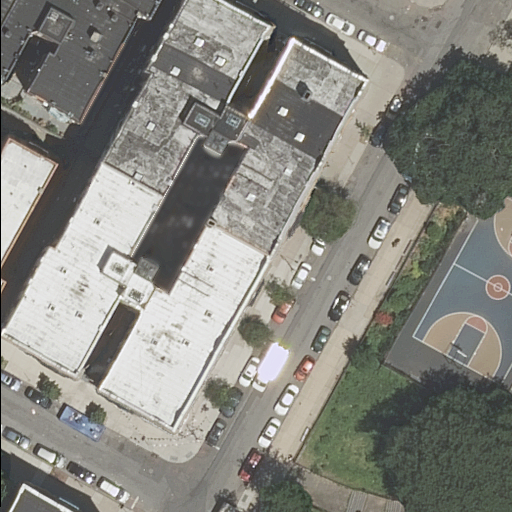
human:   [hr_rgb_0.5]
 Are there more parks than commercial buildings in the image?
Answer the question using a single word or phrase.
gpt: yes

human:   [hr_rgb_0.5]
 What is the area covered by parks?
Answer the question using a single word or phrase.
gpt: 10610m2

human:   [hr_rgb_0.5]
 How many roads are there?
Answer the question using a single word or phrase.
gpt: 8

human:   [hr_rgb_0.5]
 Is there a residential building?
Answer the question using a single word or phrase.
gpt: yes

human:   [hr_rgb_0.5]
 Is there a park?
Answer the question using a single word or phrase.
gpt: yes

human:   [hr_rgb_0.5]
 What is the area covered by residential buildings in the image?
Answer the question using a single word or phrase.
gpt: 3256m2

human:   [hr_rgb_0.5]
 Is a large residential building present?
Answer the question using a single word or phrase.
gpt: yes

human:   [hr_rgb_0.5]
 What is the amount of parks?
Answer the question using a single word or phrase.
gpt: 1

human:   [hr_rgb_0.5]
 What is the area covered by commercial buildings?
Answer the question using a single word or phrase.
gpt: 0m2

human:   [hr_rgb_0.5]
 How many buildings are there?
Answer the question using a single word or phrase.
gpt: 6

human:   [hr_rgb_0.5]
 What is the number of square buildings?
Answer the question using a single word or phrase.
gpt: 0

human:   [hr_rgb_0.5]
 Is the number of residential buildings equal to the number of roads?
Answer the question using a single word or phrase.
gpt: no

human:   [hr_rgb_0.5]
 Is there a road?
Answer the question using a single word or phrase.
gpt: yes

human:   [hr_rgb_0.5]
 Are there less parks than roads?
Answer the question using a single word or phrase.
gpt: yes

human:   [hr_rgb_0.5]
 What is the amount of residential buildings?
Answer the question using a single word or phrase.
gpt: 6

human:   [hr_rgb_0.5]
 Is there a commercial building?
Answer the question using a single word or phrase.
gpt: no

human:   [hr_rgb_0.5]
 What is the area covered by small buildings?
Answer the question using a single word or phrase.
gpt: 40m2

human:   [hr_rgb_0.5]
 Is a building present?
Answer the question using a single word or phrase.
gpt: yes

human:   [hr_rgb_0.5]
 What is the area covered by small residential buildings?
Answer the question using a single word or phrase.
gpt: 40m2

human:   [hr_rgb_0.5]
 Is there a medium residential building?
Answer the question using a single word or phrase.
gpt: yes

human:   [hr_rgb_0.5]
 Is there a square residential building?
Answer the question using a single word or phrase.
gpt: no

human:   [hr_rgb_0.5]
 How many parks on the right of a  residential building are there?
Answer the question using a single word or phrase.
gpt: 1

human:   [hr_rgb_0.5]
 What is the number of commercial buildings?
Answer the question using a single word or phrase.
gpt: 0

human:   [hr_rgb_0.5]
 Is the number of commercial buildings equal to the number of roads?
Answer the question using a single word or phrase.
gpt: no

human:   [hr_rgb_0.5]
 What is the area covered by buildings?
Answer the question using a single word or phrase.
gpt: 3256m2

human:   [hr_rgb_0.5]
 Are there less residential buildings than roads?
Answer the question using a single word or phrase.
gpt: yes

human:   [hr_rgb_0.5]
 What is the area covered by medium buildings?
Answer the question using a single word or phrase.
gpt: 588m2

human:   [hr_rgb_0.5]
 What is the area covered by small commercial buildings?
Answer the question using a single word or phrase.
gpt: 0m2

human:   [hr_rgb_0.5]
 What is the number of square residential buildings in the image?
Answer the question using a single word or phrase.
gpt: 0

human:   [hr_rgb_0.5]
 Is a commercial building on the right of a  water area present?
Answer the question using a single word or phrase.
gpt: no

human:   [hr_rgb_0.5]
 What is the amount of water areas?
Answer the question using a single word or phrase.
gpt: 0

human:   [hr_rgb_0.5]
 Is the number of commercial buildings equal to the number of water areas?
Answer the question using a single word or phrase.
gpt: yes

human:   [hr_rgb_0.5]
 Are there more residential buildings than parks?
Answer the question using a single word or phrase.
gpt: yes

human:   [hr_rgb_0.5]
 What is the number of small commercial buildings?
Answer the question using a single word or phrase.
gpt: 0

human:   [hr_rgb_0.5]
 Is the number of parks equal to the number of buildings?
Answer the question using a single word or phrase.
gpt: no

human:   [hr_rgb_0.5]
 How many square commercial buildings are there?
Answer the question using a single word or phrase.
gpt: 0

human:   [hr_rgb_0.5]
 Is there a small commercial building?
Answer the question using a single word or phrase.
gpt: no

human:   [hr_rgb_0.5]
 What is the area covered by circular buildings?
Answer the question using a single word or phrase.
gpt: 0m2

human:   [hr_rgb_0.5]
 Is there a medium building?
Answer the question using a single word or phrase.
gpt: yes

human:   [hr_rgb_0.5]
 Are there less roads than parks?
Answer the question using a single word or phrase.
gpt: no

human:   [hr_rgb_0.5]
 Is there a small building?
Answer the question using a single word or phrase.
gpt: yes

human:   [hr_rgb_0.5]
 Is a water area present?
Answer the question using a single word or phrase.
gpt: no

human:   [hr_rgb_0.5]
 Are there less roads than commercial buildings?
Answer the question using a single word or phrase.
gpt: no

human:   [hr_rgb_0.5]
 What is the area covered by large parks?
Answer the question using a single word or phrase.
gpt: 10610m2

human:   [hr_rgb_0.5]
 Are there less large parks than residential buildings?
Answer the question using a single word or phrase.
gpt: yes

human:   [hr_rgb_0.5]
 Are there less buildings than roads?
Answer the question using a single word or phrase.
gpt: yes

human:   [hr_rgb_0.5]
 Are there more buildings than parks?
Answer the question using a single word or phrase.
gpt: yes

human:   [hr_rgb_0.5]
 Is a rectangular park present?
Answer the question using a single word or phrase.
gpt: yes

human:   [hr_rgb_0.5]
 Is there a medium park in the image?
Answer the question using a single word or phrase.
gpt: no

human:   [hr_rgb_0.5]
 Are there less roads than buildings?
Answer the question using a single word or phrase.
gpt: no

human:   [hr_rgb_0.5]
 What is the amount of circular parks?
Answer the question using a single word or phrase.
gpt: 0

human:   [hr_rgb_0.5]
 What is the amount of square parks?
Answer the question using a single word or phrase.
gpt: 0

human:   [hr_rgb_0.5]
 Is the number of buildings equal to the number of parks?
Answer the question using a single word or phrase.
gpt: no

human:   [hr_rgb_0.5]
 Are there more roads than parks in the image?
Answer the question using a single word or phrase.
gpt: yes

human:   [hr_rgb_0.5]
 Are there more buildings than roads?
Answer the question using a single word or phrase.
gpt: no

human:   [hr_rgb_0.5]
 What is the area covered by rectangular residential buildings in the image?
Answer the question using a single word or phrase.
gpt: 40m2

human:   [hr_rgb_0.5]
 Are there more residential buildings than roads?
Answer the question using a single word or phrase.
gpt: no

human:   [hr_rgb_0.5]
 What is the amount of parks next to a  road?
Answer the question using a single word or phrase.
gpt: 1

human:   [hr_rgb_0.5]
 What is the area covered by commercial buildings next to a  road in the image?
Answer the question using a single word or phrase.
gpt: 0m2

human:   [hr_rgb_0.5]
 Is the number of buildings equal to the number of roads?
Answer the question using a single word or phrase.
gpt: no

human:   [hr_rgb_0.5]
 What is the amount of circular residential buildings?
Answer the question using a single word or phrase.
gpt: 0

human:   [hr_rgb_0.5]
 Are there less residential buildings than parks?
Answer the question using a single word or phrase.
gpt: no

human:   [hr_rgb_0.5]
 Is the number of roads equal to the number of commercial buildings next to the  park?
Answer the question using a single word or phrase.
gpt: no

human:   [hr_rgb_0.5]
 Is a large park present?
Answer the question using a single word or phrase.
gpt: yes